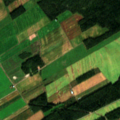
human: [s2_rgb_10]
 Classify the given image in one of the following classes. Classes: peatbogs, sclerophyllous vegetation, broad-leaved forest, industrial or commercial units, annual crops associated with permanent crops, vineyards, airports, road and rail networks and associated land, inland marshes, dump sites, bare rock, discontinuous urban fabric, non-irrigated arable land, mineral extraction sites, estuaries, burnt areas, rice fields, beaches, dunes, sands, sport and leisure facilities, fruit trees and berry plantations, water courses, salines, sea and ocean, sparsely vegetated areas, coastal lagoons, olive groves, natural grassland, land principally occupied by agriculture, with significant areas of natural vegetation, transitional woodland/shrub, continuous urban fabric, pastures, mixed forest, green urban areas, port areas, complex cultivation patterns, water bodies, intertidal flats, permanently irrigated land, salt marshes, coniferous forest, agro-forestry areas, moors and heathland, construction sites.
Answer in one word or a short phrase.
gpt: non-irrigated arable land, coniferous forest